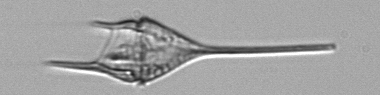
Label: Tripos_lineatus